Field crop: maize
Growth stage: 1
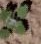
Species: chenopodium